Question: When using a transparent PNG image which has a fine fading shadow always there is an edge line around the shadow on the Android screen. It does not show this in emualator or Exclipse. See photo.
I wonder if there is way to improve on this. Is this something to do with inability of Android screen to show all 24 bit colours or the fact that is scaling and resampling image?
In this example the image is loaded into an ImageButton view. I tried it as source or background and it is the same quality.

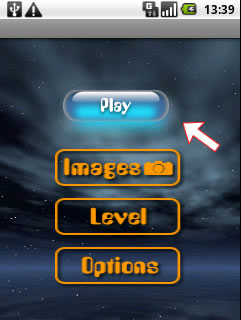
Answer: The artefact you are seeing is known as "banding" and it is a consequence of your display being 16bits per pixel.
The best way to resolve this is to add some "noise" to your image asset in Photoshop or Paint.NET.
Alternatively you can set your window to be 32bpp with the following line added to your activity's 'onCreate()', between 'super.onCreate()' and 'setContentView()'. :
'''
getWindow().setFormat(PixelFormat.RGBA_8888);
'''